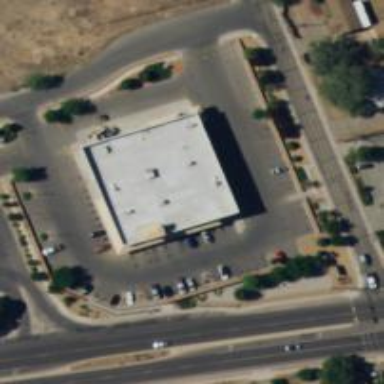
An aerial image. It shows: Pharmacy providing healthcare services.